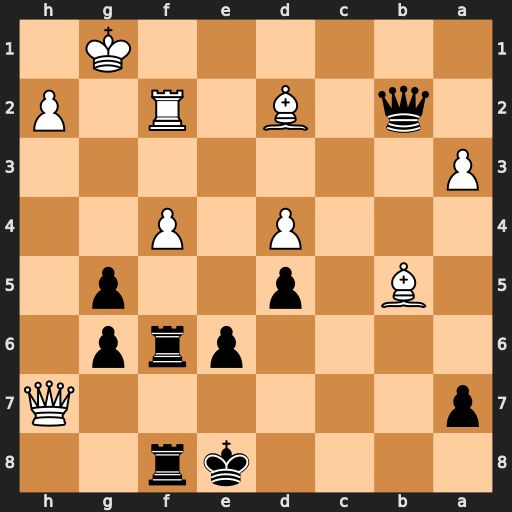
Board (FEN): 4kr2/p6Q/4prp1/1B1p2p1/3P1P2/P7/1q1B1R1P/6K1
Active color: b
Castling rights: -
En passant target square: -
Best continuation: Qxb5 Bb4 R8f7 Qg8+ Kd7